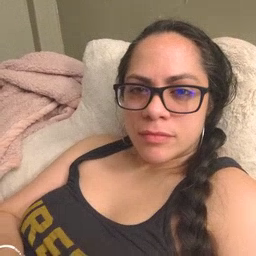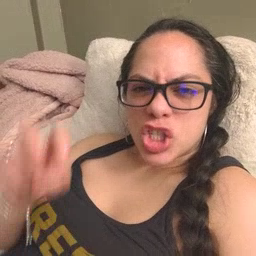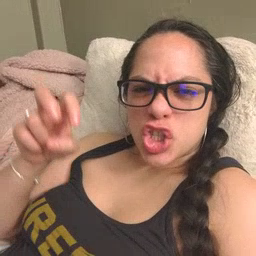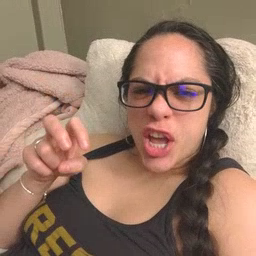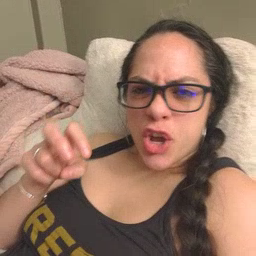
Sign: chair